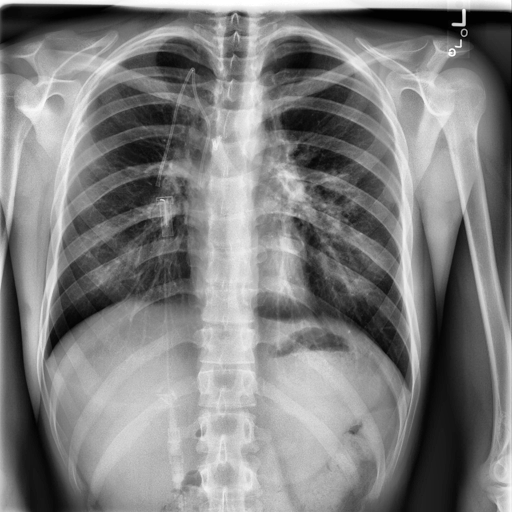
Finding: NORMAL